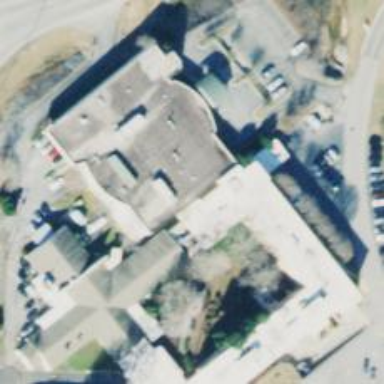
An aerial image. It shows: Clinic.